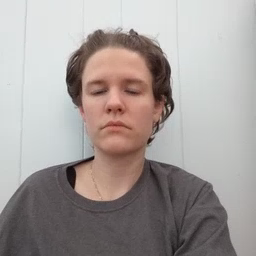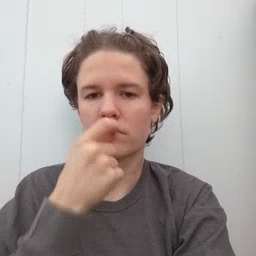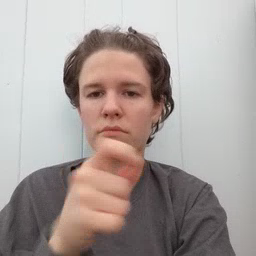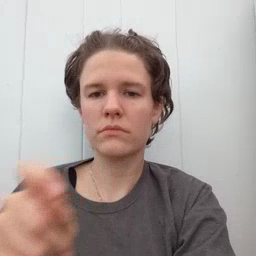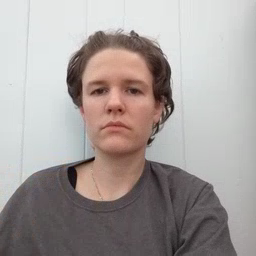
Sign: pencil